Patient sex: F
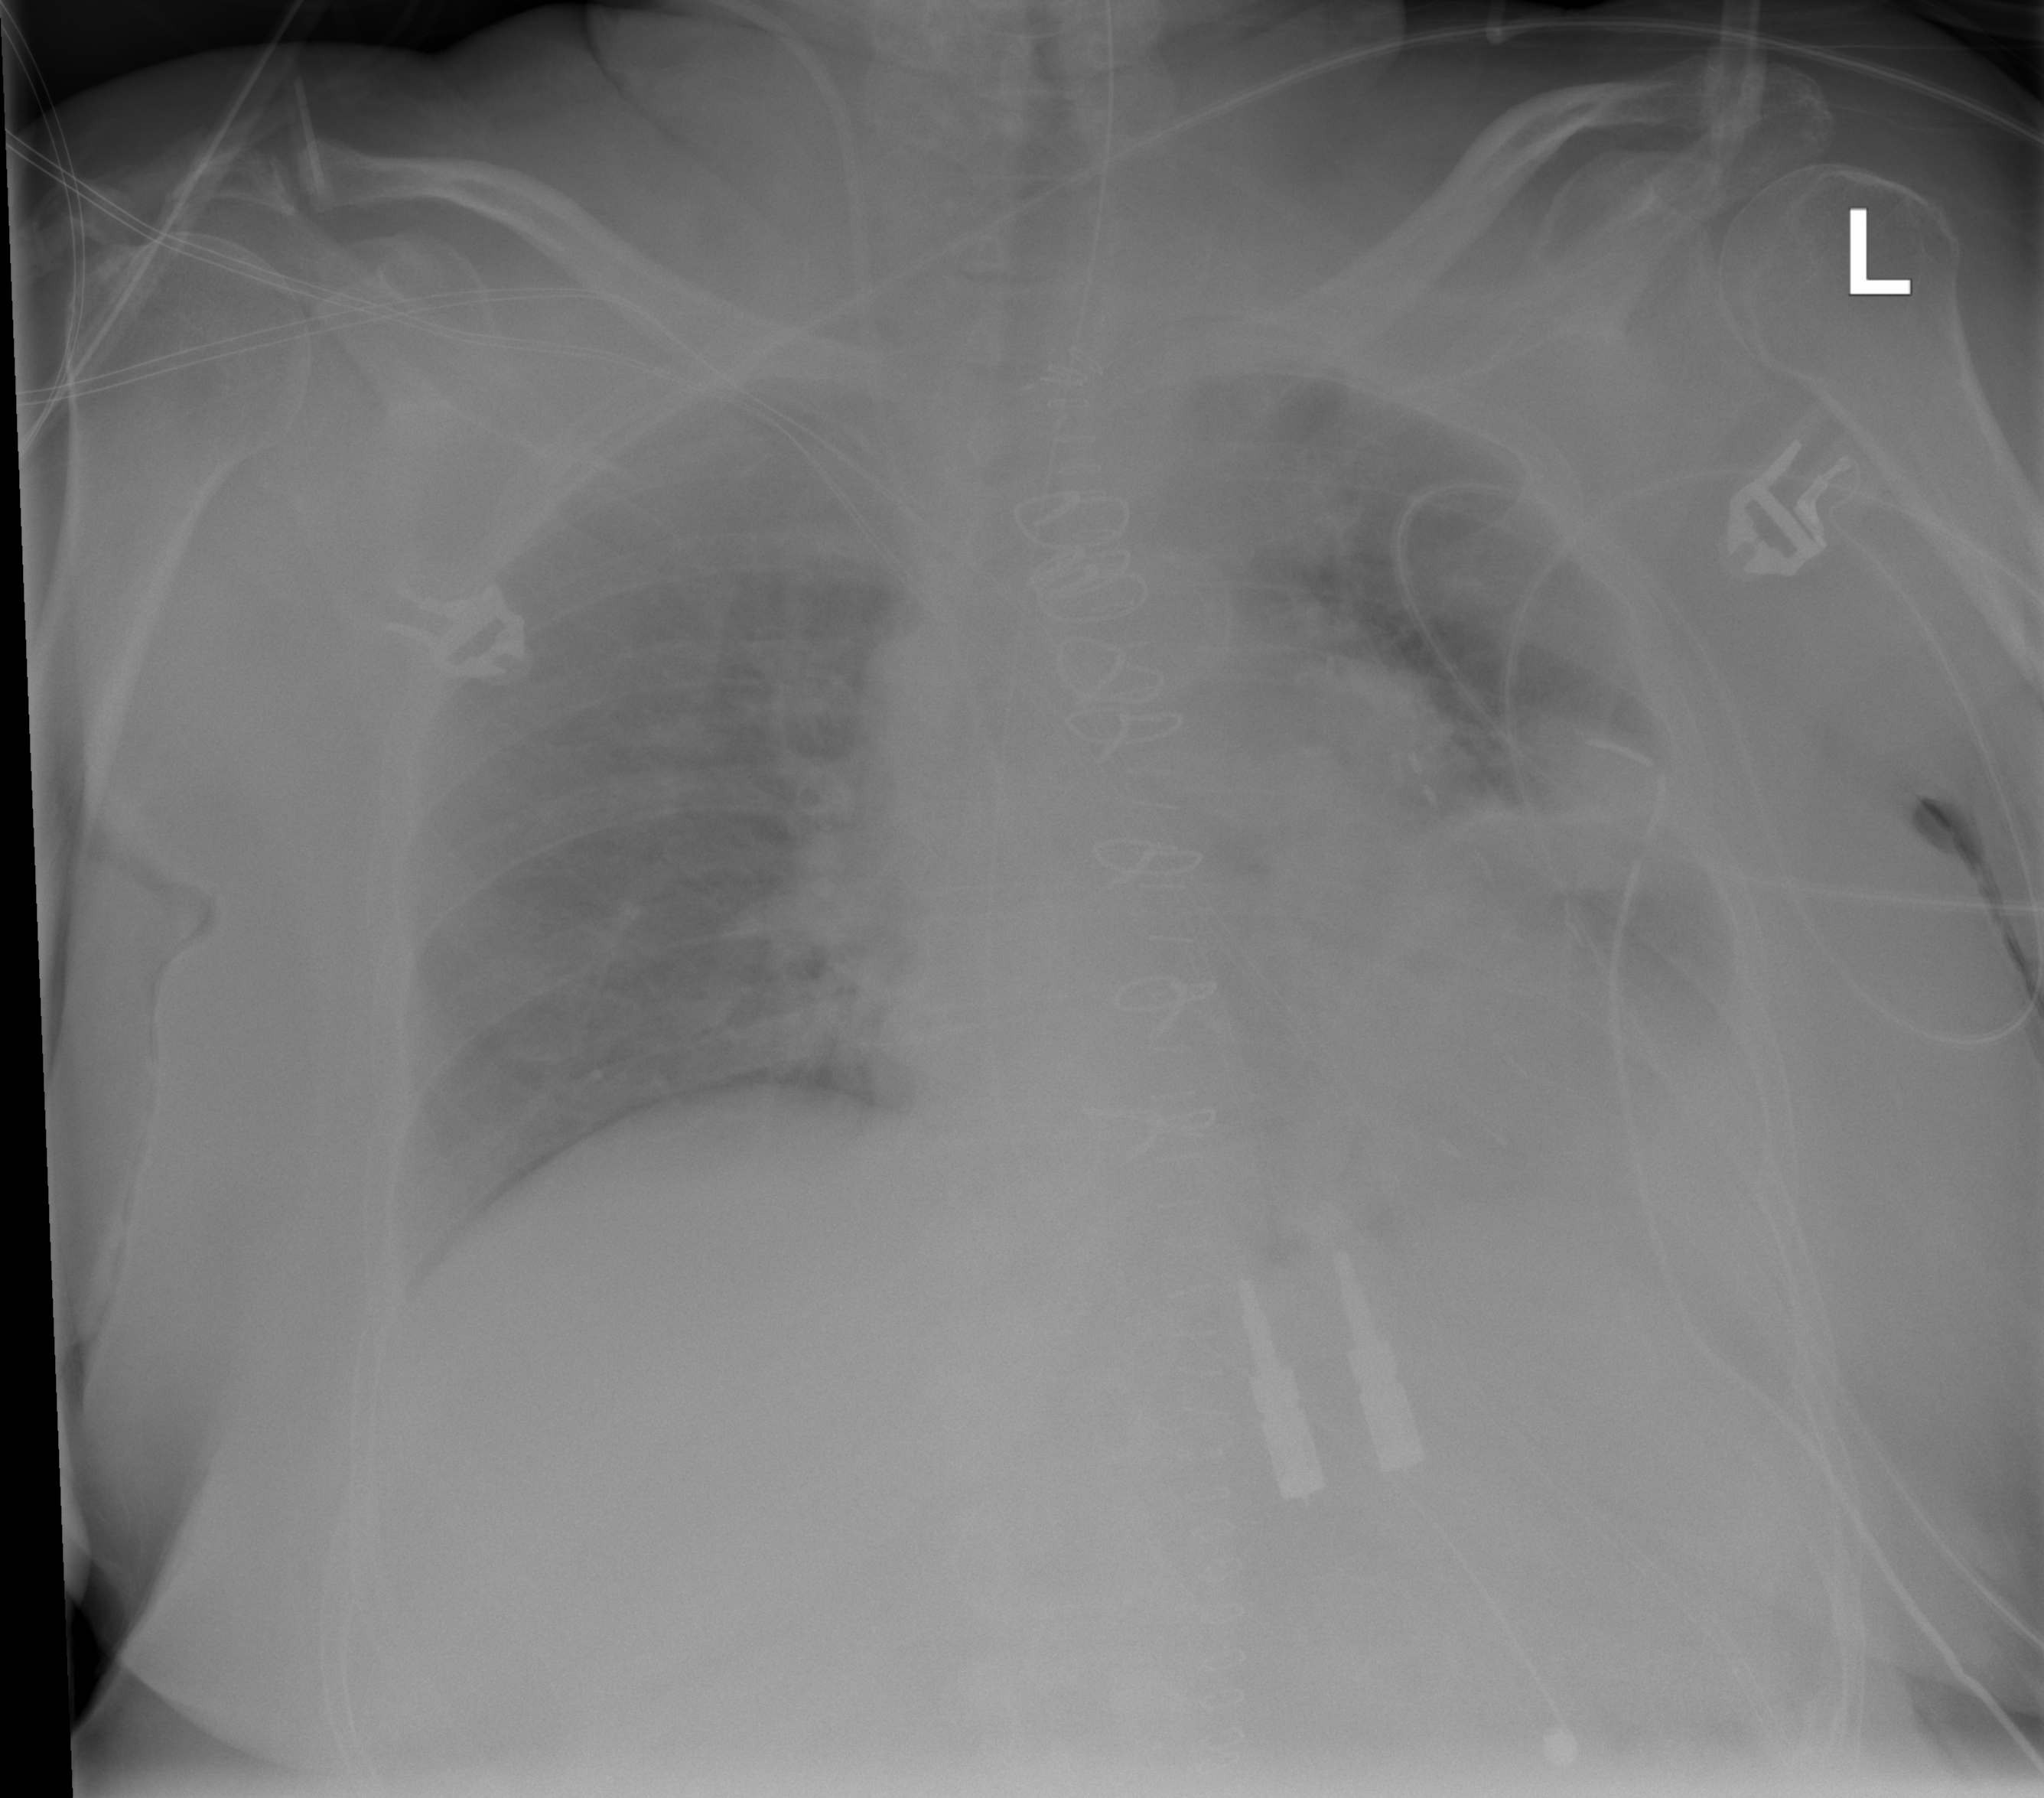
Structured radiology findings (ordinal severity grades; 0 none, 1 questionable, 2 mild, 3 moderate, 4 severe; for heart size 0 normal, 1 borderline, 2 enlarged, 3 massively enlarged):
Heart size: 0
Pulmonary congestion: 2
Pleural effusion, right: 0
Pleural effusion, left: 1
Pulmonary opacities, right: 0
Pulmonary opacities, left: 0
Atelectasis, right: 1
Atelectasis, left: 1